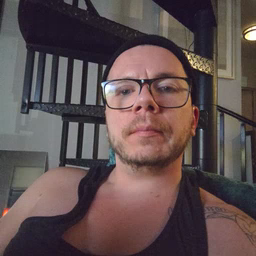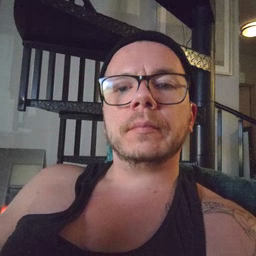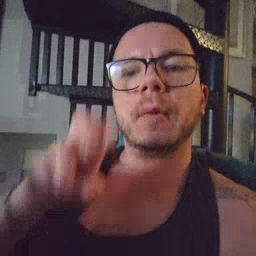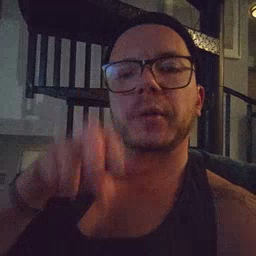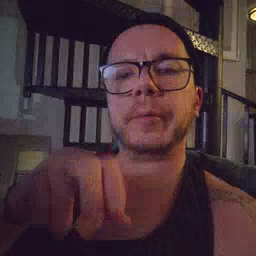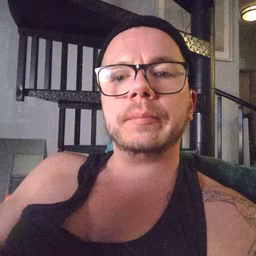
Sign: chair